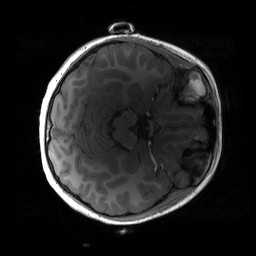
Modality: T1w
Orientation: axial
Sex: female
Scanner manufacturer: siemens
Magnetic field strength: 3 T
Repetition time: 1.9 s
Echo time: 0.00243 s